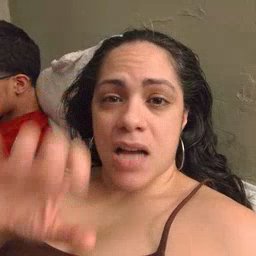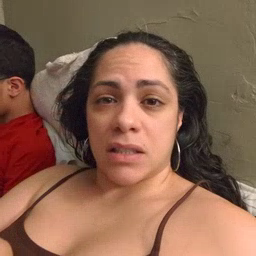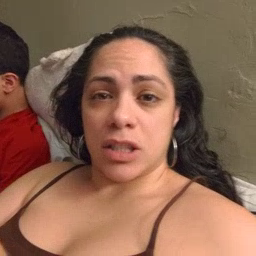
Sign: hot